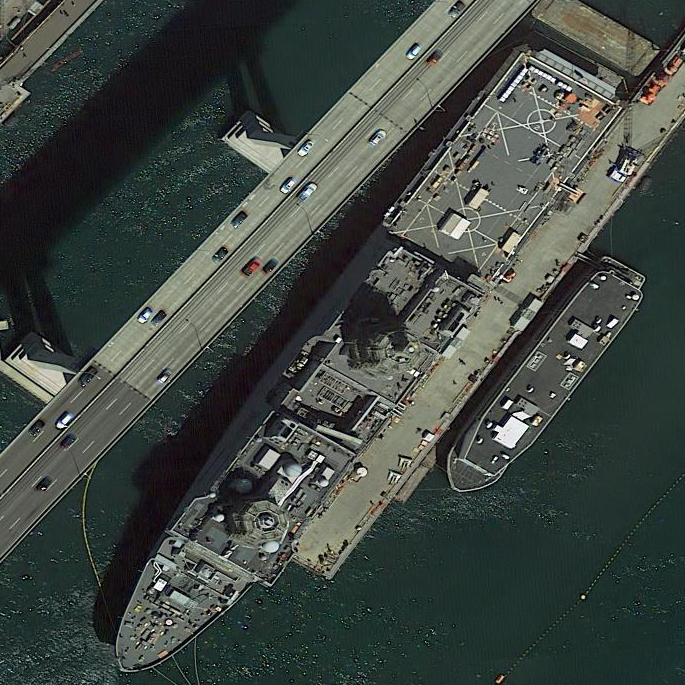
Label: combat